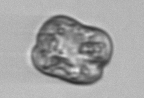
Label: Karenia